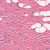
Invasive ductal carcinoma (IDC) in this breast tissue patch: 0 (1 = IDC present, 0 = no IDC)